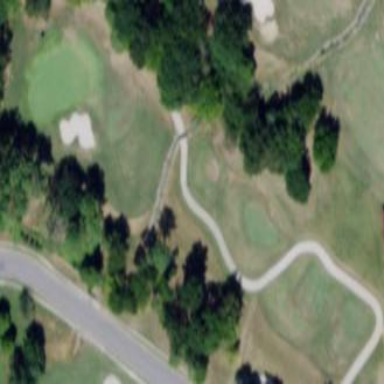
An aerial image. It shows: Golf rough area.